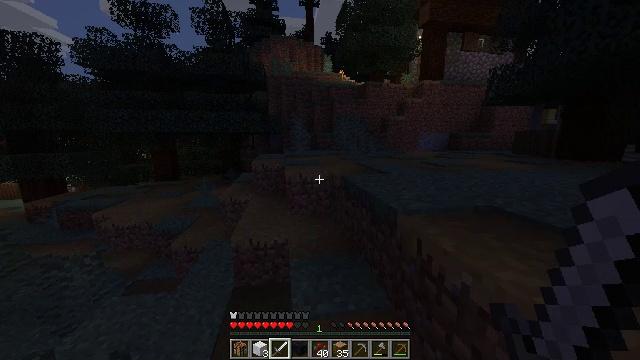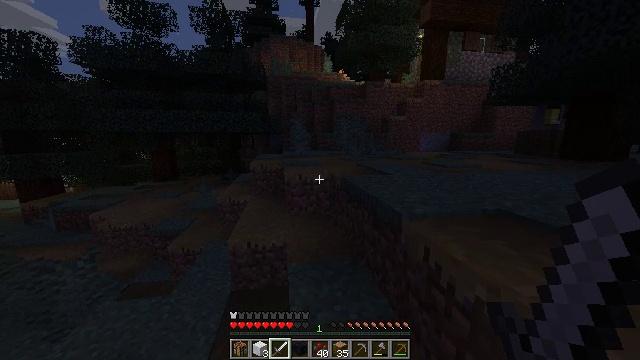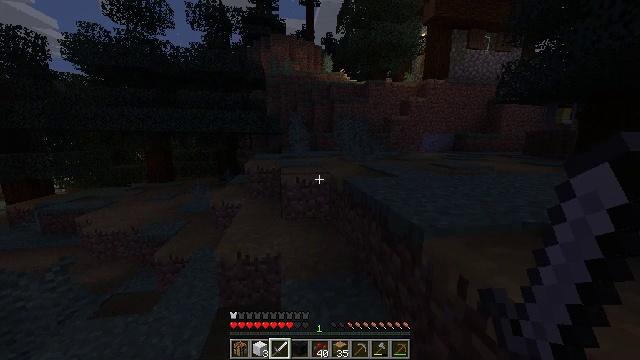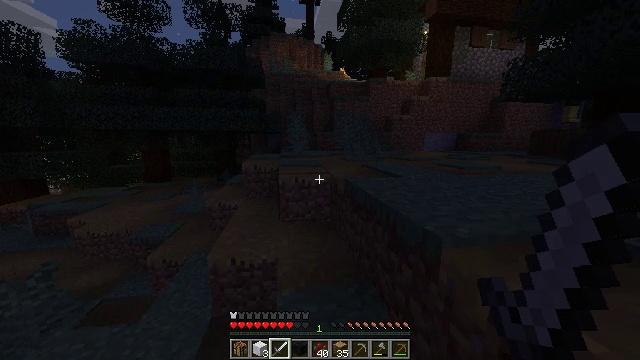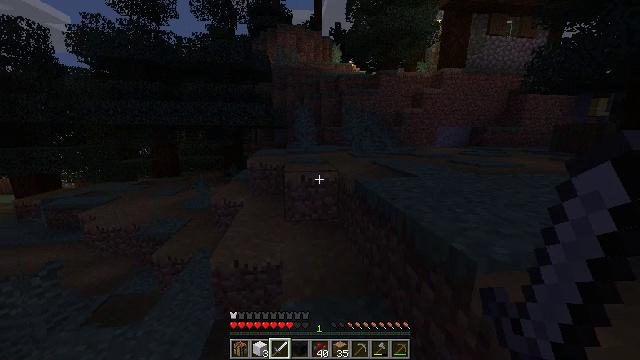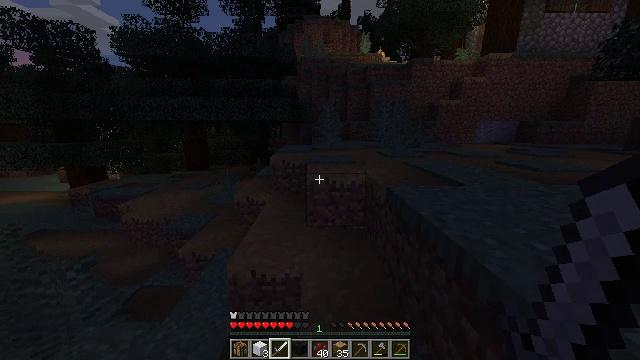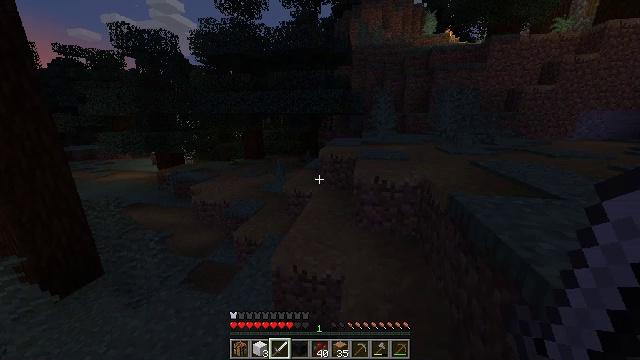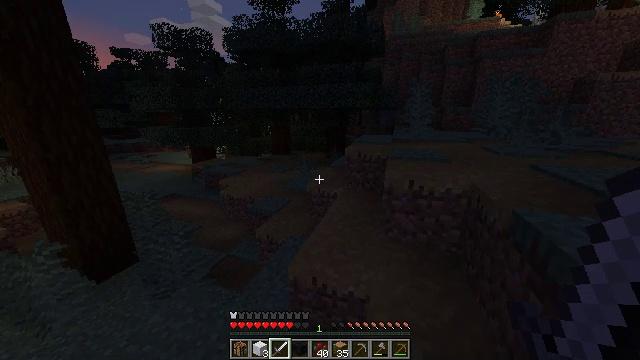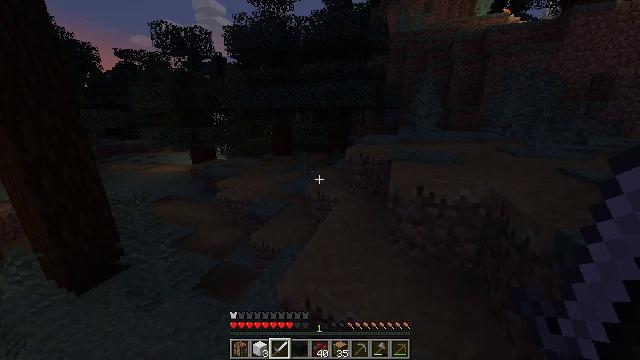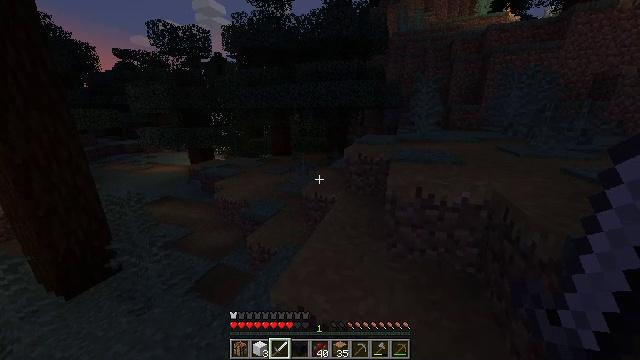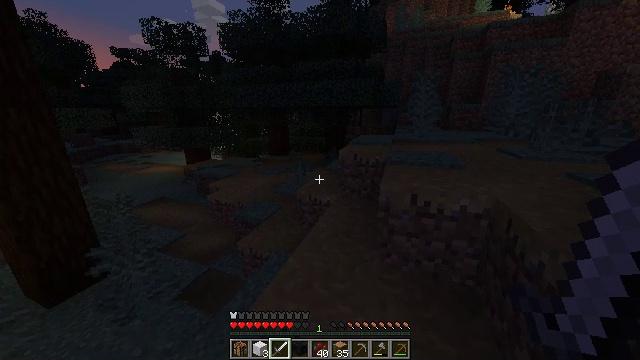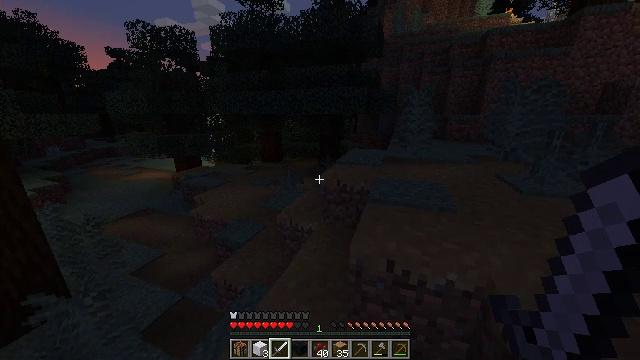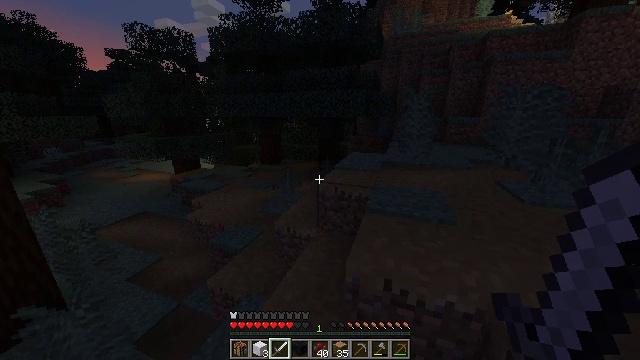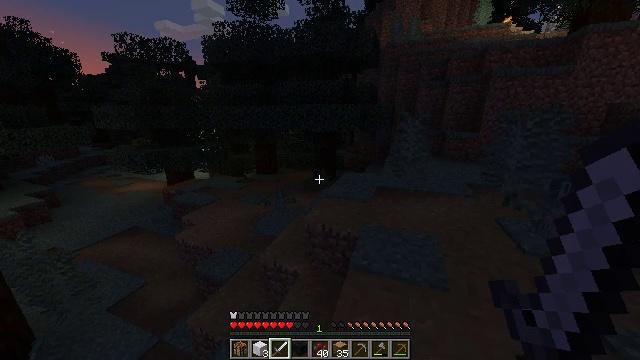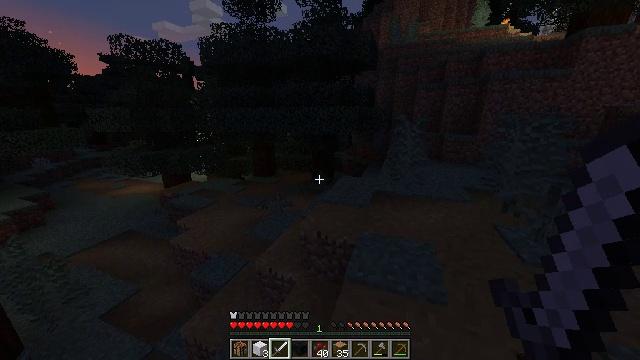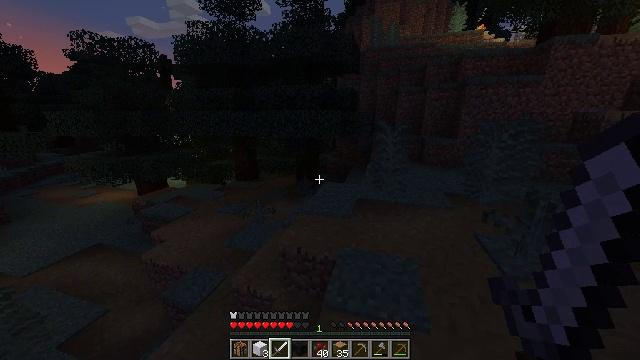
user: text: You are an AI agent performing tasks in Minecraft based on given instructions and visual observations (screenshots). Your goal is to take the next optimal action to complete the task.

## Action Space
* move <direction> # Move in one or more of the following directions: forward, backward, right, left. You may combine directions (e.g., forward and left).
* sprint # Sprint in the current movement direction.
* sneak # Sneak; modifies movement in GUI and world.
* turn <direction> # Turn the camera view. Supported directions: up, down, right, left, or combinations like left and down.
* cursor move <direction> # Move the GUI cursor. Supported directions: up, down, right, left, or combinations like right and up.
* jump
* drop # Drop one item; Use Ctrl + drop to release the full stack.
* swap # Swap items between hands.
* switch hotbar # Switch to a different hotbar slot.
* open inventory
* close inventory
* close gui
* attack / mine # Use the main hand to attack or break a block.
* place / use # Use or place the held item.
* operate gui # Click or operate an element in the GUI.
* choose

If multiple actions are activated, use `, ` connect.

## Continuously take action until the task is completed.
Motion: motion action
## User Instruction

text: Mine spruce leaves from the tree.
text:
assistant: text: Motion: move forward
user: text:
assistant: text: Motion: move forward
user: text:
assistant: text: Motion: move forward
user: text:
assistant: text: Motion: move forward, turn left and down
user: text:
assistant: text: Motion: move forward, turn left and down
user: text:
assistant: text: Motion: move forward, turn left and down
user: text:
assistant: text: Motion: move forward, turn left and down
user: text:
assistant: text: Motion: move forward and move right
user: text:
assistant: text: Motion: move forward and move right
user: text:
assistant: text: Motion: move forward and move right
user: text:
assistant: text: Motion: move forward and move right, jump
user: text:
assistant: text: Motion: move forward and move right, jump
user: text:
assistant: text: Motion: move forward and move right, jump
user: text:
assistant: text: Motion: move forward and move right, jump
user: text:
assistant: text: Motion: move forward and move right, turn right
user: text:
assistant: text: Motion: move forward and move right, turn right
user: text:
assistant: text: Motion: move forward and move right, turn right
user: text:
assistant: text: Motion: move forward and move right, turn right
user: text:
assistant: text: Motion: move forward and move right, turn right and up
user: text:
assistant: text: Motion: move forward and move right, turn right and up
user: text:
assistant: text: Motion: move forward, turn right
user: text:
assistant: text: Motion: move forward
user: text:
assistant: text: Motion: move forward
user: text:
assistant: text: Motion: move forward
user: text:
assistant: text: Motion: move forward
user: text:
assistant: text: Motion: move forward
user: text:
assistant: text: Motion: move forward, turn right and up
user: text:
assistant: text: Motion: move forward, turn right
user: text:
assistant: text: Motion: move forward, turn right
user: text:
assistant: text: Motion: move forward